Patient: sex F, age 59
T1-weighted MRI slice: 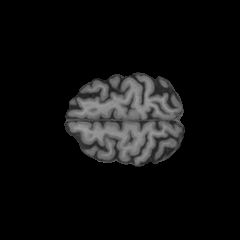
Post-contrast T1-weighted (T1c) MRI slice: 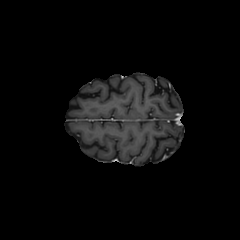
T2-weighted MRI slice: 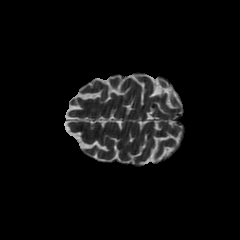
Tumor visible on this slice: no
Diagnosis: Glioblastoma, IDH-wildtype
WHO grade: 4